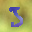
Label: 3